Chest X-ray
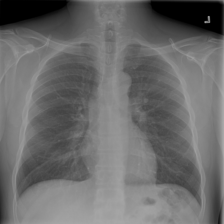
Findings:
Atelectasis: negative
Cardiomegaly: negative
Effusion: negative
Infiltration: negative
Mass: negative
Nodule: negative
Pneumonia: negative
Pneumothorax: negative
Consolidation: negative
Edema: negative
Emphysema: negative
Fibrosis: negative
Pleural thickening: negative
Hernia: negative